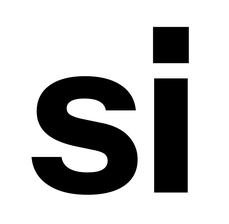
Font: InstrumentSans_Bold